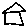
Label: house